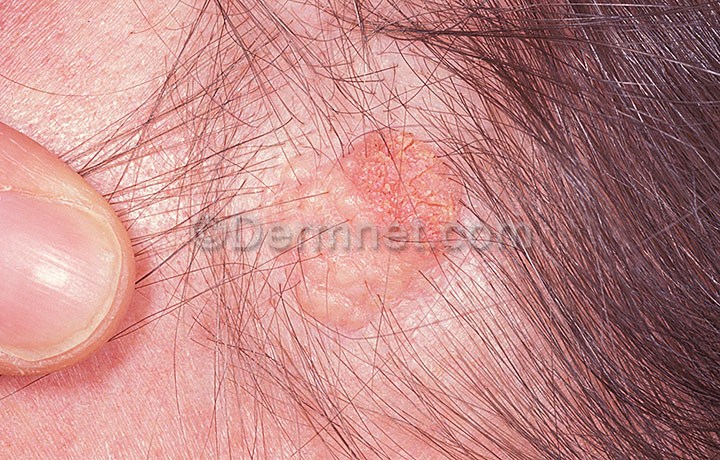
Disease: Seborrheic Keratoses and other Benign Tumors